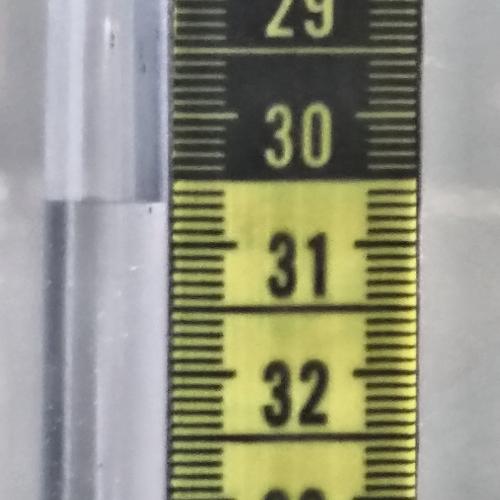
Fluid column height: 30.7 cm